Field crop: maize
Growth stage: 1
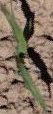
Species: maize